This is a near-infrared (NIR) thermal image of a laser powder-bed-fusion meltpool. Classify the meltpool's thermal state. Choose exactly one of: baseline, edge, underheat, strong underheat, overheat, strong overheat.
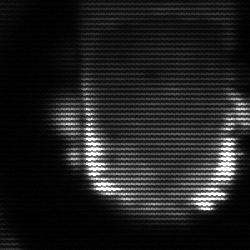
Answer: baseline